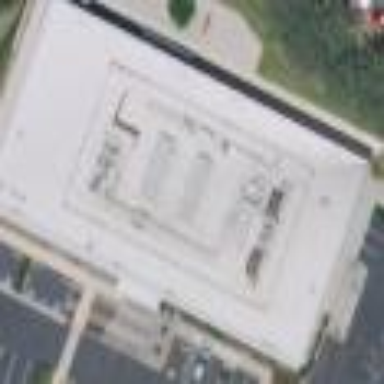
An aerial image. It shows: Industrial building.